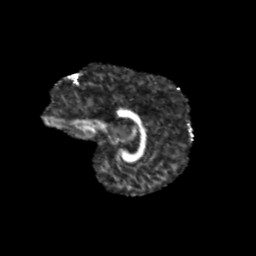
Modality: FA
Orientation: sagittal
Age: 10
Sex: female
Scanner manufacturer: siemens
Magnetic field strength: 3 T
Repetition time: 3.8 s
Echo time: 0.07 s